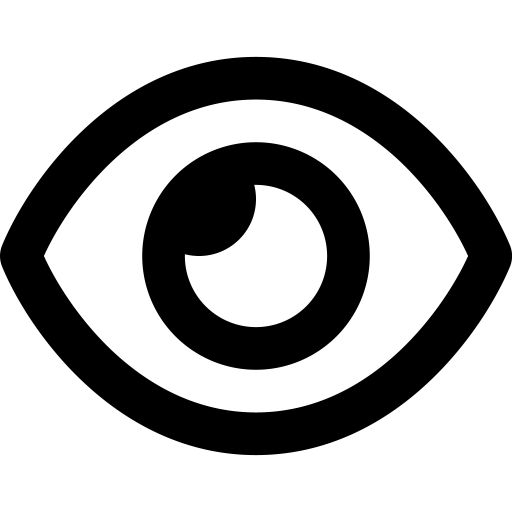
Tags: icon, FontAwesome, fa-icon, outline, eye